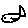
Label: fish